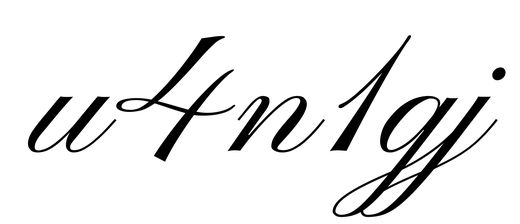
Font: PinyonScript-Regular